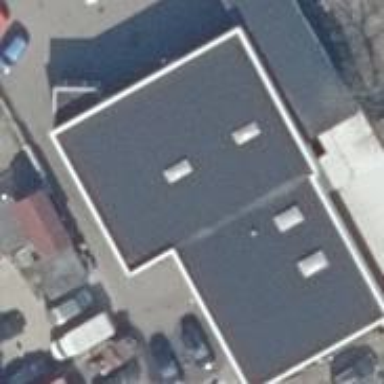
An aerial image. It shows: Car repair shop.